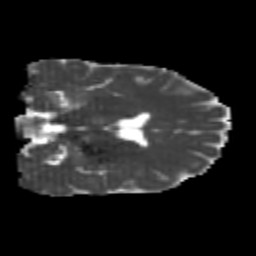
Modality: MD
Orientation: coronal
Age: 21
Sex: male
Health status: healthy
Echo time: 0.074 s